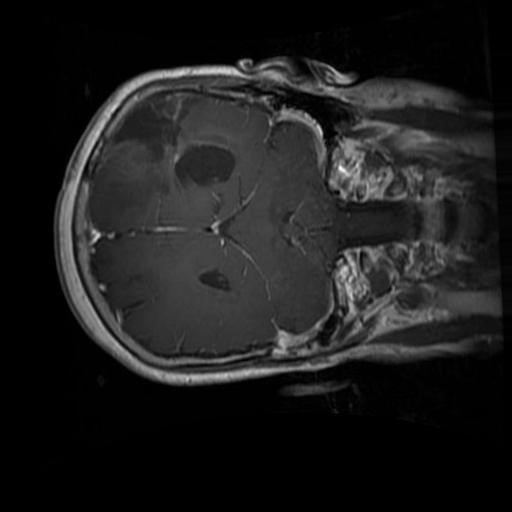
Label: brain_glioma